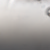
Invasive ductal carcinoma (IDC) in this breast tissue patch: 0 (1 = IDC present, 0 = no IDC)